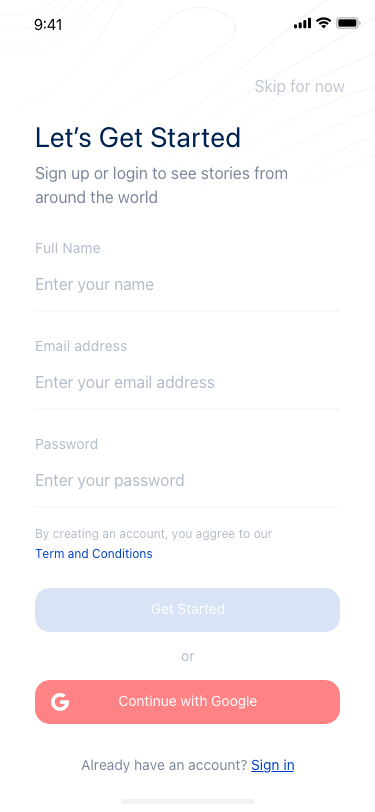
Text in this UI design:
Let’s Get Started
Sign up or login to see stories from around the world
Skip for now
Enter your name
Full Name
Enter your email address
Email address
Enter your password
Password
By creating an account, you aggree to our
Term and Conditions
Get Started
or
Continue with Google
Already have an account? Sign in